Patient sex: M
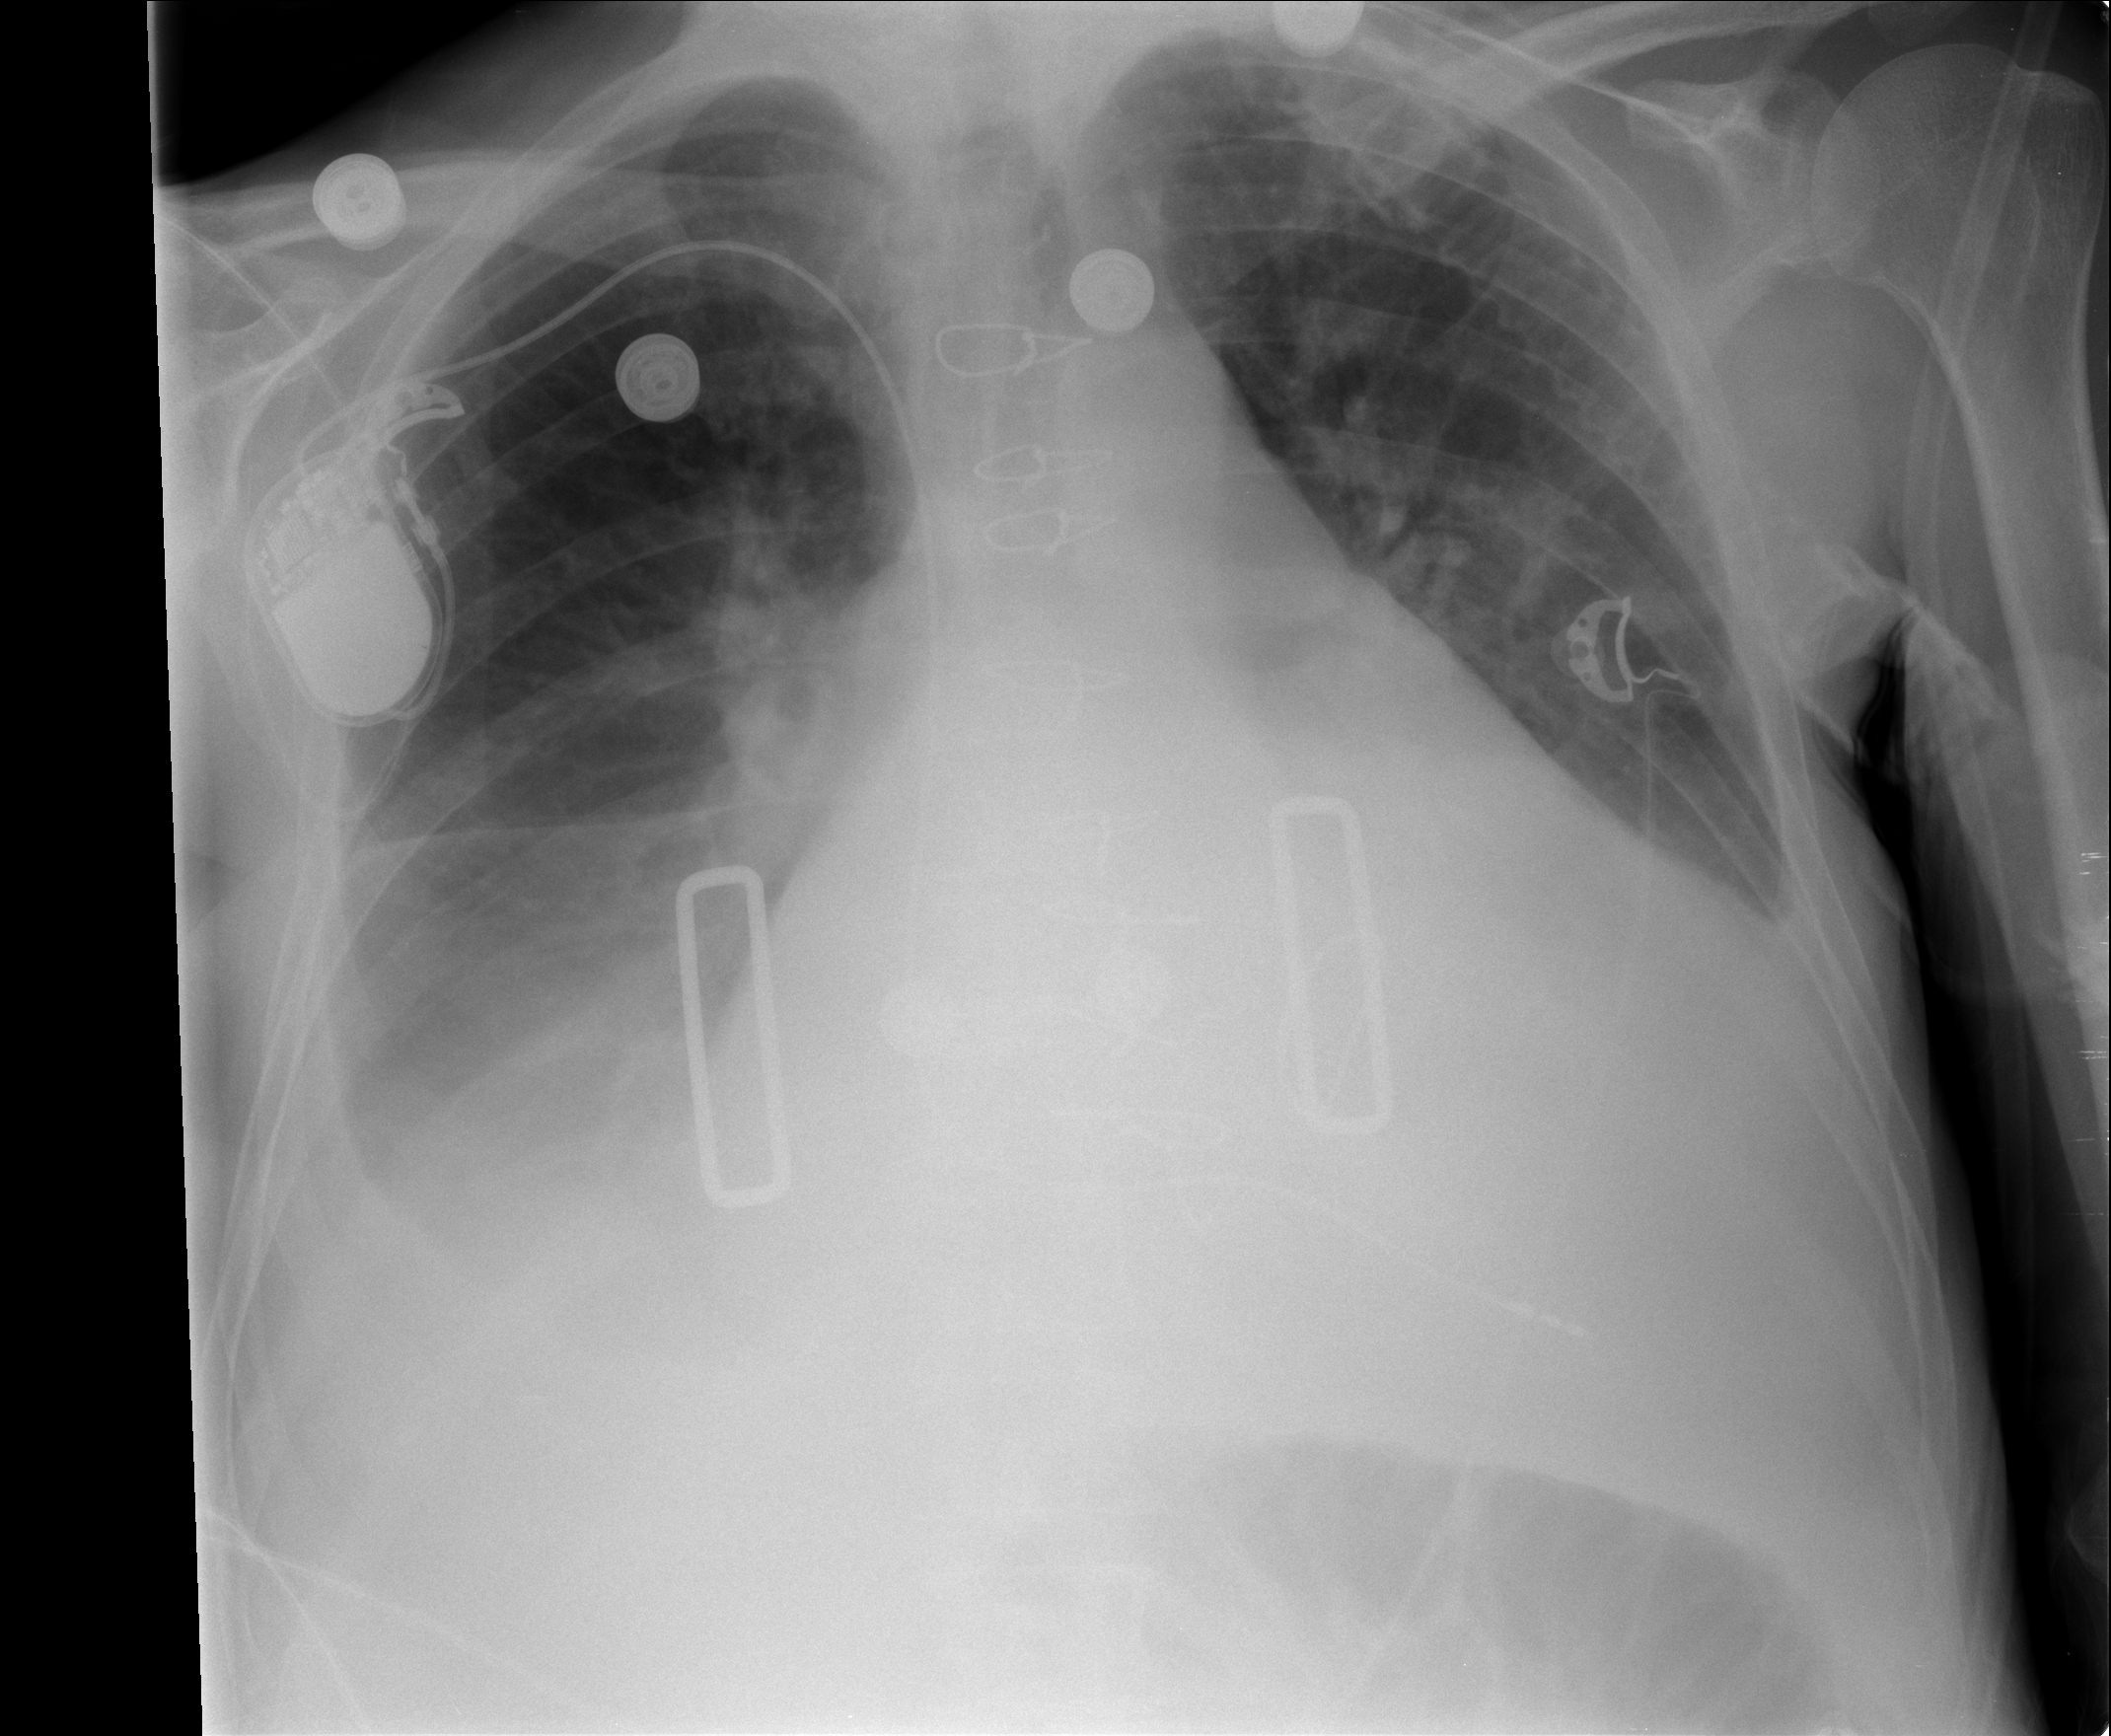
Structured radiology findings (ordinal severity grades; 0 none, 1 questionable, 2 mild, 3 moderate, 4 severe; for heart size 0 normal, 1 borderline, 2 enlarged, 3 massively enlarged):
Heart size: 3
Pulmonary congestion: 2
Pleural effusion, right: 3
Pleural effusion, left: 2
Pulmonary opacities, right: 0
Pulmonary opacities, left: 0
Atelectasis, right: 2
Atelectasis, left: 2